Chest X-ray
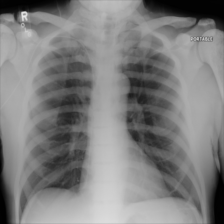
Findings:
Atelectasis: negative
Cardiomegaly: negative
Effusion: negative
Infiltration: negative
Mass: negative
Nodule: negative
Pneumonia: negative
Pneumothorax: negative
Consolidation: negative
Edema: negative
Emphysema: negative
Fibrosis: negative
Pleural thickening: negative
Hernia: negative